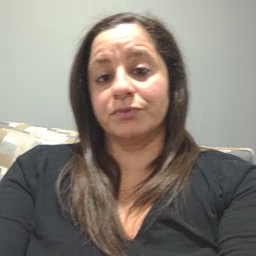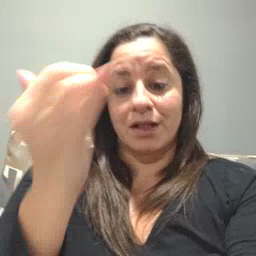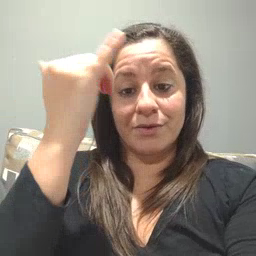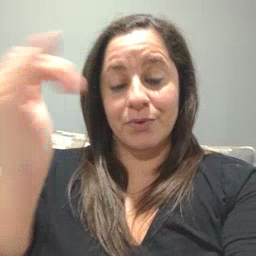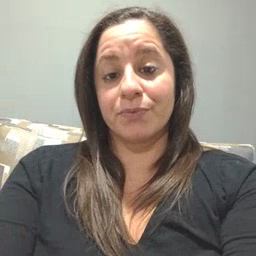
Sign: yellow